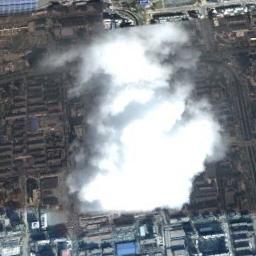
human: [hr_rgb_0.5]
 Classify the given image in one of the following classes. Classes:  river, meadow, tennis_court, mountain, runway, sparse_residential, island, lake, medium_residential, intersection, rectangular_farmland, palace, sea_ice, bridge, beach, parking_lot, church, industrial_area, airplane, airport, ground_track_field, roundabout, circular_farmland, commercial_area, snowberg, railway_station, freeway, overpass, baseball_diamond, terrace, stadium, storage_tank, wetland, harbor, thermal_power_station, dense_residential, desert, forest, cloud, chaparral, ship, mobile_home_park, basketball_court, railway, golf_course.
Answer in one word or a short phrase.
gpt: cloud